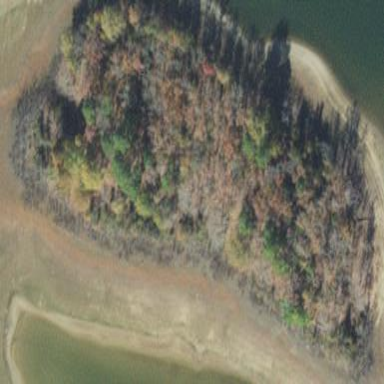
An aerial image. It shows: Islet covered with forest.